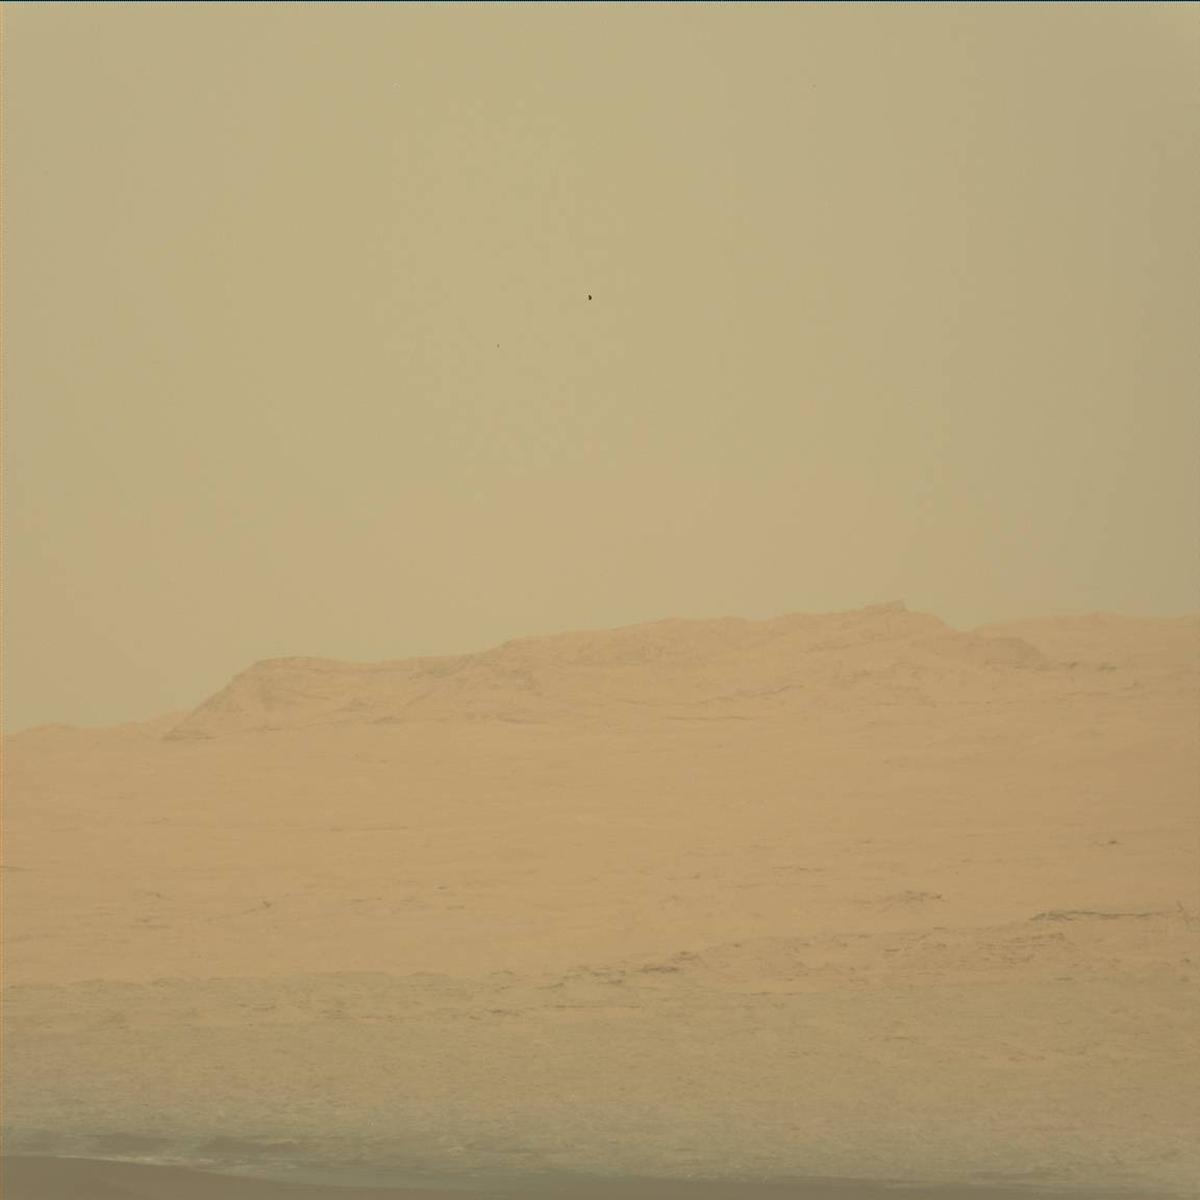
Terrain classes present: Ridge, Sky